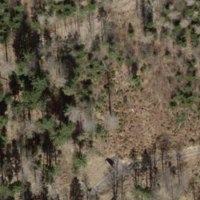
EUNIS habitat code: 44
Species observed at this site:
Salvia glutinosa